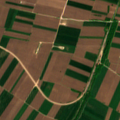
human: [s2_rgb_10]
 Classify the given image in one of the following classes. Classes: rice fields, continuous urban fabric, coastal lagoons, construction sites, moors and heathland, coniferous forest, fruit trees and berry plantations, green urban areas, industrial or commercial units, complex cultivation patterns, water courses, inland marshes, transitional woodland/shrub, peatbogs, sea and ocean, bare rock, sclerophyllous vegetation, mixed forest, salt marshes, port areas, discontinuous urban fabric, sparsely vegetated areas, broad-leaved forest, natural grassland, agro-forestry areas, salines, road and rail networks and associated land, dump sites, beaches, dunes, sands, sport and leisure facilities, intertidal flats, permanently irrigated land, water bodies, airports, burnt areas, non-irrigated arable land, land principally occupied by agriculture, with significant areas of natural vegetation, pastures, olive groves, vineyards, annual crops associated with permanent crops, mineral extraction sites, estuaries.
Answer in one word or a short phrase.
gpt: non-irrigated arable land